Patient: sex M, age 59
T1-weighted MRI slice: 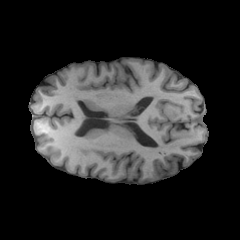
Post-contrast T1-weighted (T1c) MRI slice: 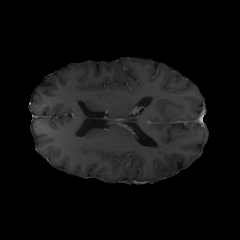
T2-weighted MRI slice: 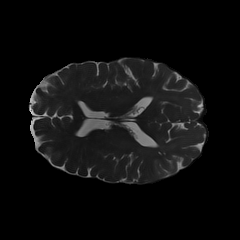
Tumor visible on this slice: no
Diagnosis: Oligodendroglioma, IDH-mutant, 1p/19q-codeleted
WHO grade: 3